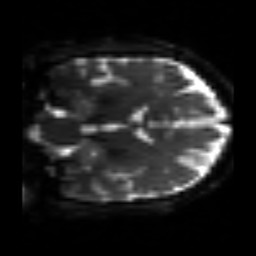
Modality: sbref
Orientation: coronal
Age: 39
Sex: female
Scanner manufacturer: siemens
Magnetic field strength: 3 T
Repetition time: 3.2 s
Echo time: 0.081 s